Question: I downloaded CHDataStructures source code (r709), and tried to compile the iOS static library under xCode 4. It complained when compiling:

Can anyone give me some ideas how to compile it?
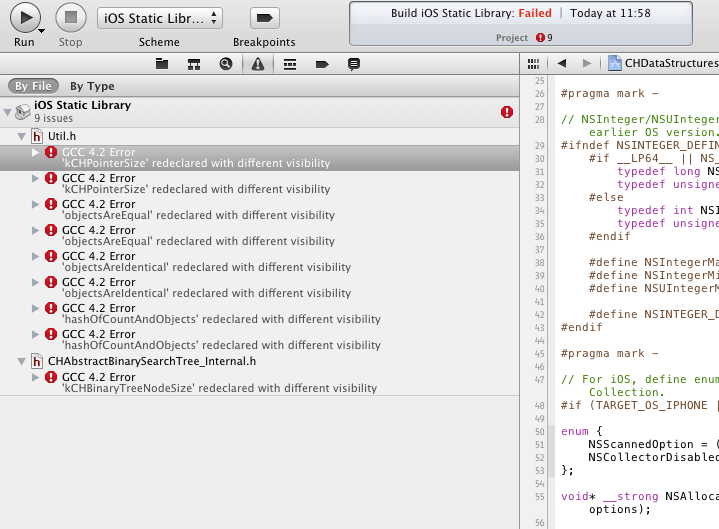
Answer: As the author of the framework, I was intrigued when Dave DeLong passed this link my way.
Turns out this isn't due to Xcode 4, it's due to changes in the iOS 4.3 SDK (and incidentally, the 10.7 SDK too). I was using the 'OBJC_EXPORT' macro with '__attribute__((visibility("hidden")))' (for which I defined a macro called 'HIDDEN'). This wasn't a problem until 4.3/10.7 changed the definition of 'OBJC_EXPORT' macro in '/usr/include/objc/objc-api.h'...
Previously, it was defined as 'OBJC_EXTERN', but now it's defined as 'OBJC_EXTERN OBJC_VISIBLE', which resolves to 'OBJC_EXTERN __attribute__((visibility("default")))'. Thus, my declarations that used 'HIDDEN OBJC_EXPORT' suddenly began resolving to:
'''
__attribute__((visibility("hidden"))) OBJC_EXTERN __attribute__((visibility("default")))
'''
Basically, the opposing visibility attributes were the cause of the errors. (Ready, fight!)
I've just tested and committed a fix which replaces 'HIDDEN OBJC_EXPORT' with 'HIDDEN'. Apparently those symbols didn't need to be declared as 'extern' anyway, because it works without those macros.
So, the short answer to your question is: update to revision 710. ;-)